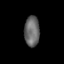
Tissue: skin
Cell type: Endothelial cells
Senescence score: 0.9111
Nuclear area (px): 452
Mean DAPI intensity: 103.416